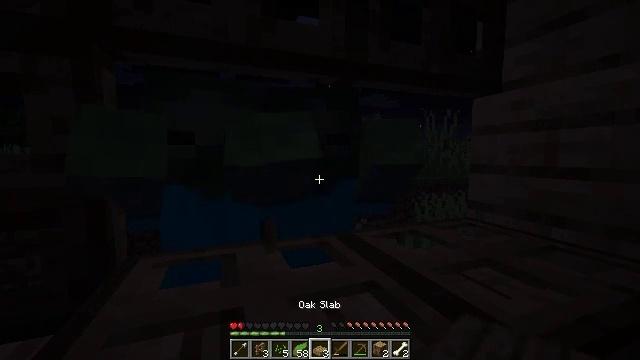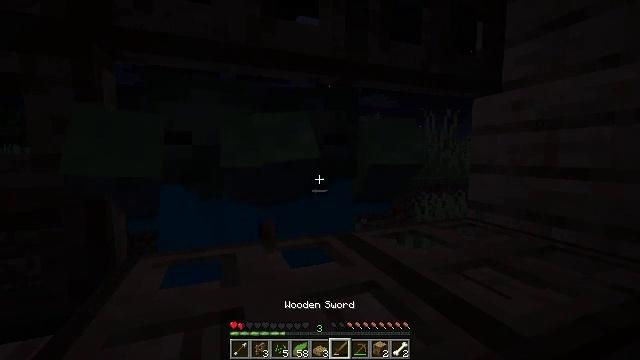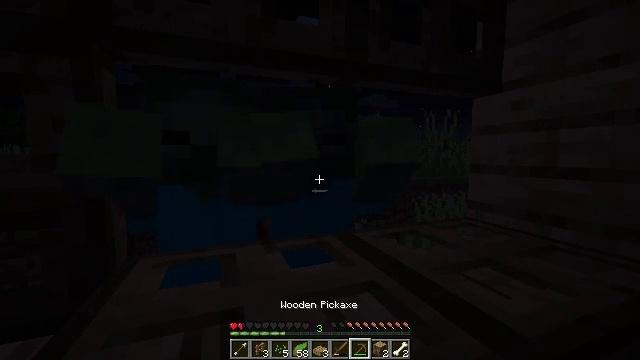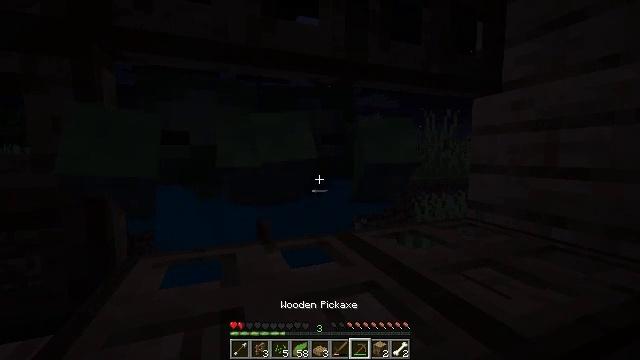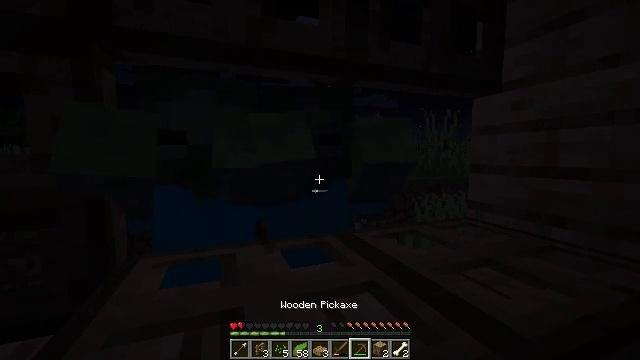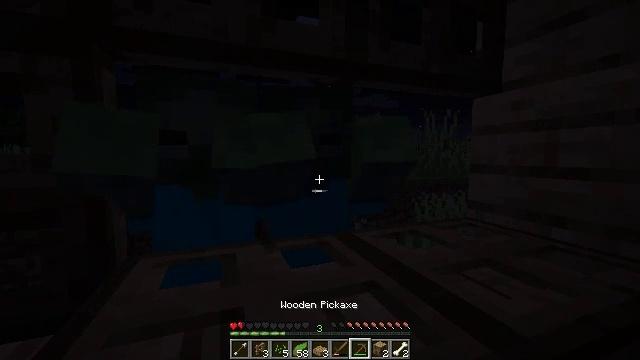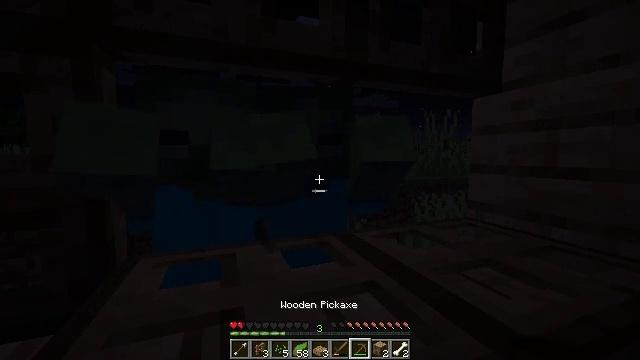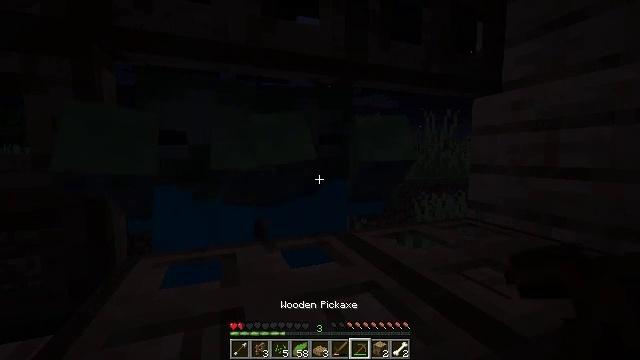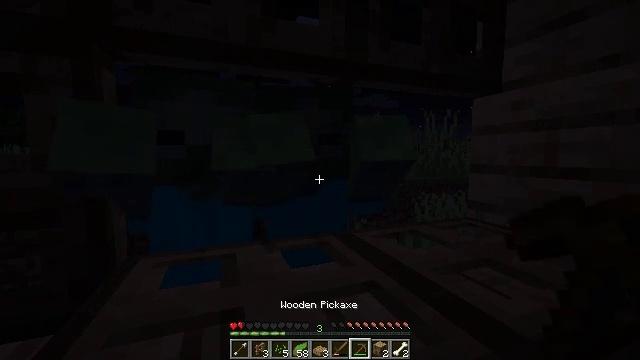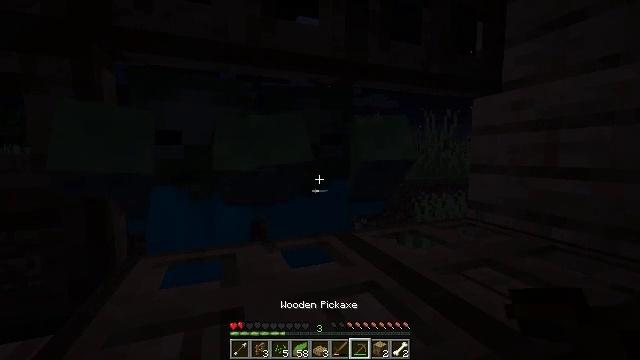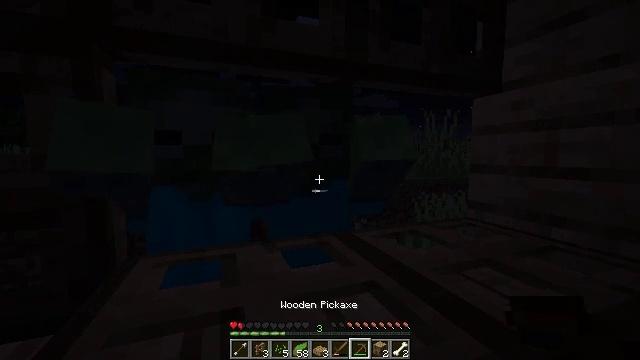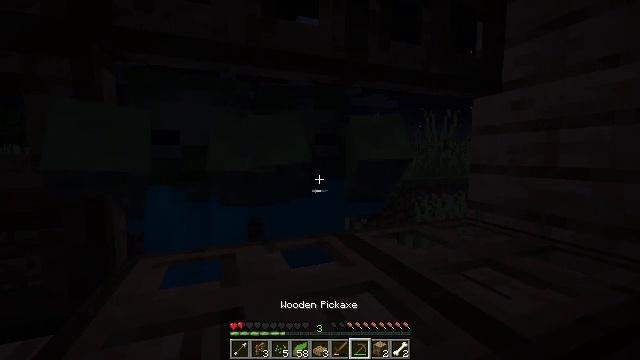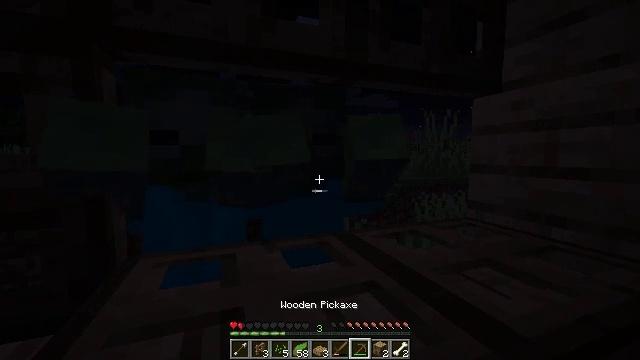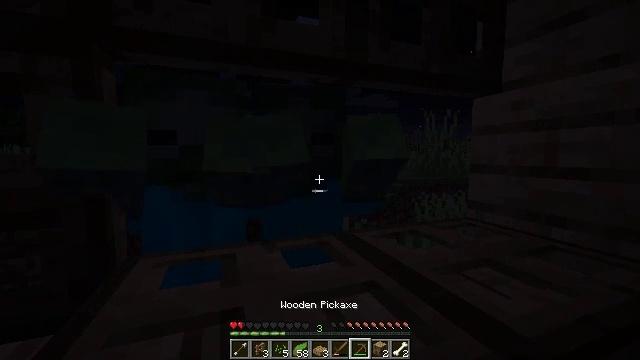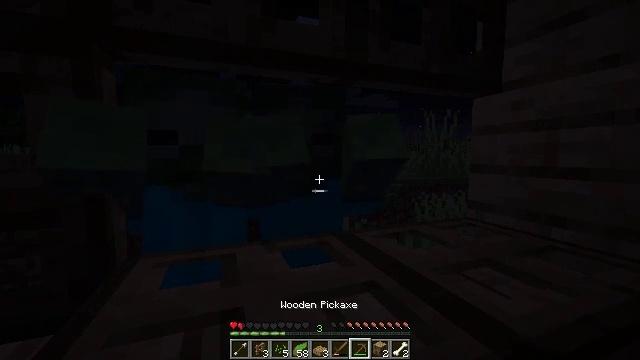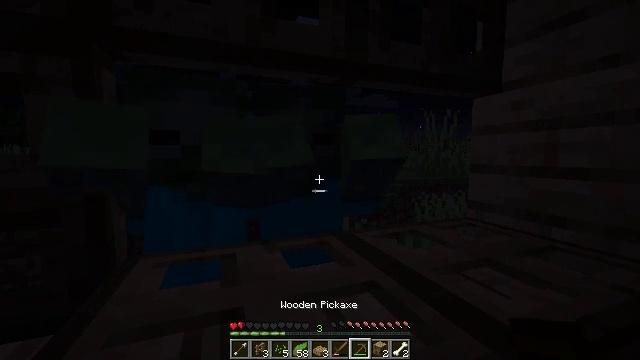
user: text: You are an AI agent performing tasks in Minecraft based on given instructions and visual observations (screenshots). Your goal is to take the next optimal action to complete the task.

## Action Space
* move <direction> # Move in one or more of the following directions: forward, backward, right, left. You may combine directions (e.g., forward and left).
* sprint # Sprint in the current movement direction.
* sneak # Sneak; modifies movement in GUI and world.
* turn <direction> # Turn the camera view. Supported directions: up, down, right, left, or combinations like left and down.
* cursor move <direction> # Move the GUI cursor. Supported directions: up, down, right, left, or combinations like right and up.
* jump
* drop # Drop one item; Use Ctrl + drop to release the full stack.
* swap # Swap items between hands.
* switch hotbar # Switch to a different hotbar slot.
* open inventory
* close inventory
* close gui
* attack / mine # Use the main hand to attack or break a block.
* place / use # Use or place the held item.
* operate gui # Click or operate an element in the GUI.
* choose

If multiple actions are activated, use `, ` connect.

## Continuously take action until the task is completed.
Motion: motion action
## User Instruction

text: Kill a zombie.
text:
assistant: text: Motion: no_op
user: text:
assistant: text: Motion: no_op
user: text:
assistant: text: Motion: no_op
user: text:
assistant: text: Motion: no_op
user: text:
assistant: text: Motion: no_op
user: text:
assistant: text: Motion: no_op
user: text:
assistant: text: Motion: no_op
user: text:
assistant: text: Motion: no_op
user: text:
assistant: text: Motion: no_op
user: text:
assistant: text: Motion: no_op
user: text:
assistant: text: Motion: no_op
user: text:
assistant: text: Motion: no_op
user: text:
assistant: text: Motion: use / place
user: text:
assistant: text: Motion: use / place
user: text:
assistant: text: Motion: use / place
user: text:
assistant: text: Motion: use / place
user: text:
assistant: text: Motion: no_op
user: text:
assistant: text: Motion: no_op
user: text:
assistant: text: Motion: no_op
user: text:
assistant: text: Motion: no_op
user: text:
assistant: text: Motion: no_op
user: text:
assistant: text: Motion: no_op
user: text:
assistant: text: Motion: no_op
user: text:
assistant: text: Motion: no_op
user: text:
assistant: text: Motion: attack / mine
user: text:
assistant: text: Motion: attack / mine
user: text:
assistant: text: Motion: attack / mine
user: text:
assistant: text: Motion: no_op
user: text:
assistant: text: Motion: no_op
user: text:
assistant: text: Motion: no_op